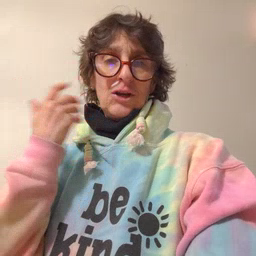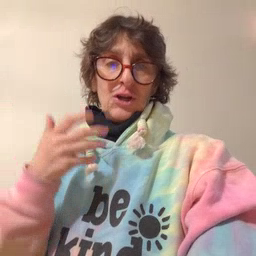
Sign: tiger